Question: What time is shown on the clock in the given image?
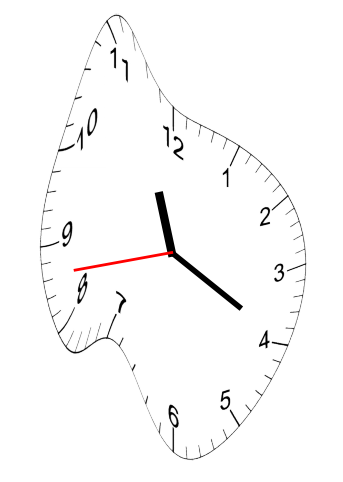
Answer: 11:19:43